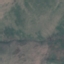
Label: HerbaceousVegetation